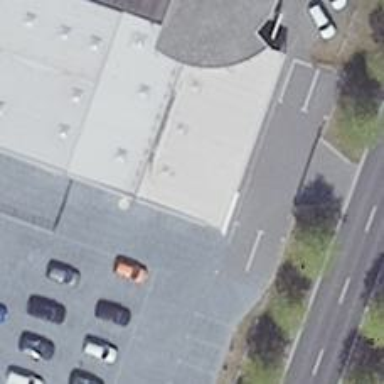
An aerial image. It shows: Shop specializing in motorcycles.